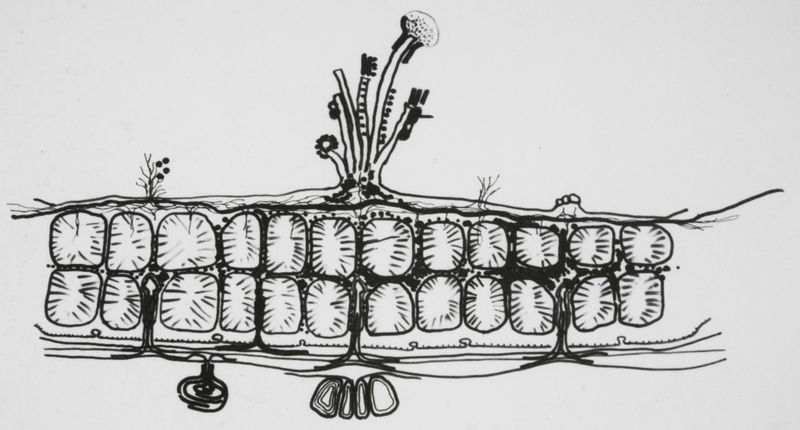
Titel: Linear-City, "Metamorphosen" naturmimetisches Stadtkonzept, Entwurfsskizze
Künstler: Kisho Kurokawa
Schlagwörter: haut, äste, schwarz, weiss, zeichnung, blüte, blüten, erde, boden, pflanze, pflanzen, löwenzahn, grafik, graphik, wurzel, linie, stengel, zelle, zellen